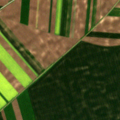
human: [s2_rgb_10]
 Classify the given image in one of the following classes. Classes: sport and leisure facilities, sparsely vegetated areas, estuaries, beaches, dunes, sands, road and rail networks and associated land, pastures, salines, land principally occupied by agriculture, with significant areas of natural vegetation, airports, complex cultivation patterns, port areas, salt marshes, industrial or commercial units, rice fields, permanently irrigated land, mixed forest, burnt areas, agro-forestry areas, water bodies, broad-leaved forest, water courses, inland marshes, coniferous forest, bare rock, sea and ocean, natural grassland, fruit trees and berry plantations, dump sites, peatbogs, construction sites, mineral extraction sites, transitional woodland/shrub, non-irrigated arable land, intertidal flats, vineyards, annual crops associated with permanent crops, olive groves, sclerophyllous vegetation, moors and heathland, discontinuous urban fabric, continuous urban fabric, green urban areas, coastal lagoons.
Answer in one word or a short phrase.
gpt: non-irrigated arable land